Question: I am using metmajer's <URL>:

...with large number of nodes. It appears that the labels are very unclear for small partitions and the chart zooms too slow. Is there any way I can hide the labels if not clear (may be depending on depth) so that my chart is clear and fast as well?
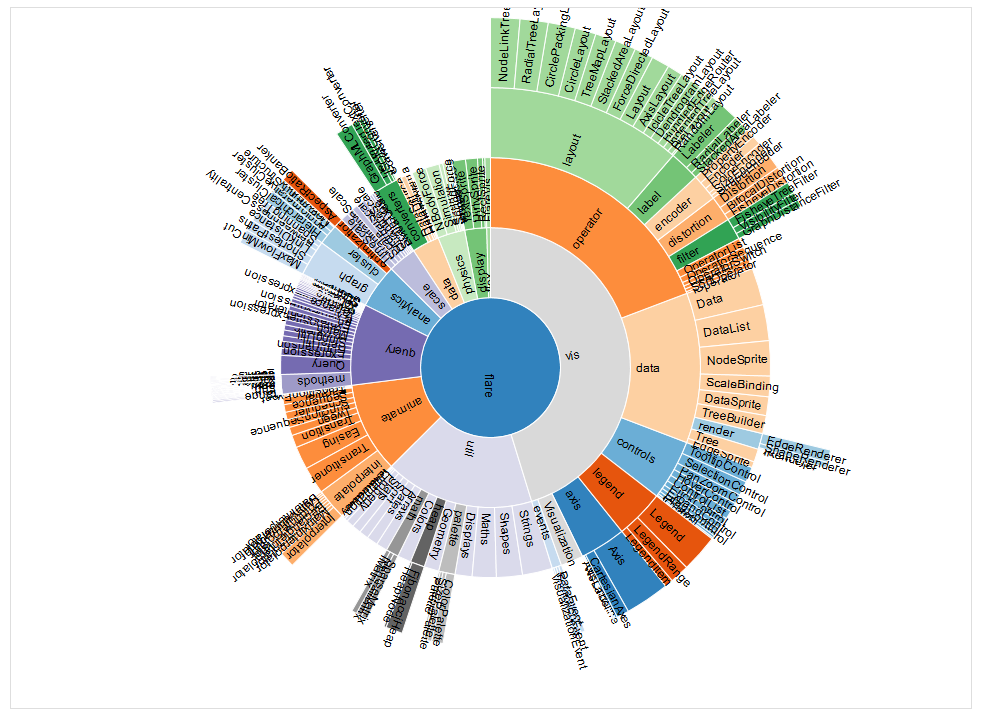
Answer: This solution hides the text labels of those partition whose size is less than 1% and displays these labels when zoomed. Not a great solution but better than the congested labels in original chart.
'''
var text = g.append("text")
.attr("transform", function(d) { return "rotate(" + computeTextRotation(d) + ")"; })
.attr("x", function(d) { return y(d.y); })
.attr("dx", "6") // margin
.attr("dy", ".35em") // vertical-align
.attr("visibility",function(d) { return d.dx < 0.01? "hidden" : "visible"})
.text(function(d) { return d.name; });
function click(d) {
var total = d.dx;
// fade out all text elements
text.transition().attr("opacity", 0);
path.transition()
.duration(750)
.attrTween("d", arcTween(d))
.each("end", function(e, i) {
// check if the animated element's data e lies within the visible angle span given in d
if (e.x >= d.x && e.x < (d.x + d.dx)) {
// get a selection of the associated text element
var arcText = d3.select(this.parentNode).select("text");
// fade in the text element and recalculate positions
arcText.transition()
.attr("opacity", 1)
.attr("transform", function() { return "rotate(" + computeTextRotation(e) + ")" })
.attr("x", function(d) { return y(d.y); })
.attr("visibility",function(d) { return d.dx/total < 0.01? "hidden" : "visible"});
}
});
'''
}
Result: